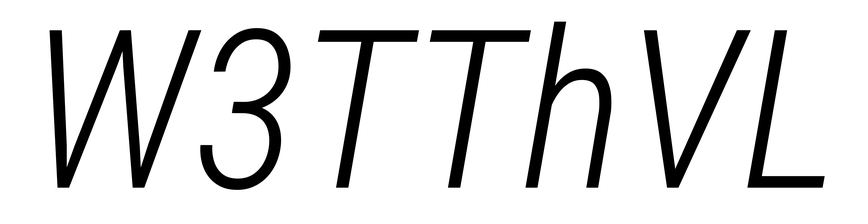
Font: Roboto-Italic_Condensed_Light_Italic